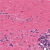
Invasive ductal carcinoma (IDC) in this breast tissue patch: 0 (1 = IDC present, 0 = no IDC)